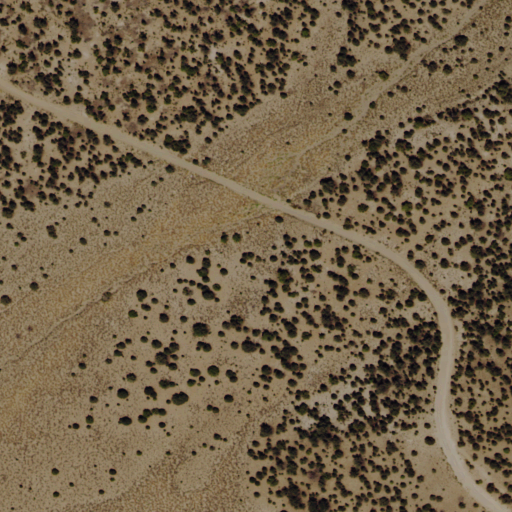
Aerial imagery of valley in Nevada named Buller Canyon containing evergreen forest and shrub